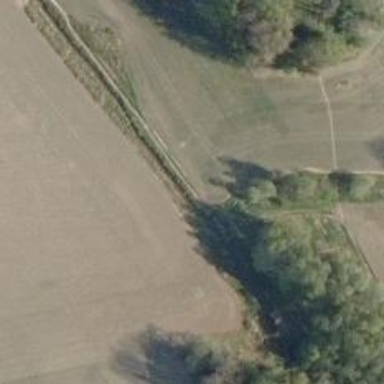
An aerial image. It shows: Path.